Question: I am working on NTLM Implementation with Java. I am trying to access shared folders inside my own machine. But I get the following Exception:
'''
jcifs.smb.SmbAuthException: Logon failure: unknown user name or bad password.
'''
I got the machine name and workgroup info from computer properties. Here is my Code:
'''
String folderUrl =settings.domain+";"+settings.username+":"+settings.password
NtlmPasswordAuthentication authentication = new NtlmPasswordAuthentication("${folderUrl}") ;
SmbFile readFolder = new SmbFile("smb:"+settings.filesLocation+"/",authentication) ;
'''
And in this line I get the above exception:
'''
SmbFile[] listOfFiles = readFolder.listFiles() ;
'''
I made change in Local Security Policy and change the value of "Network Security: LAN Manager Authentication Level" to "Send NLM & NTLM, use session security if negotiated" but all in vain. Furthermore, I tried by changing password and domain as well.
1. I have created shared folders and these are visible in 'Network' as shared
2. I am unable to access my machine through other machines on the same network, don't know why, May be this is the reason. Have a look at error that what I get when I try to access my machine from some other machine on the same network with same credential I use to enter in my pc:

Please guide me how can I make my application to access these shared folders on network path using NTLM?
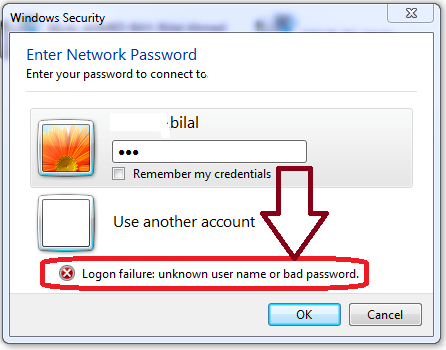
Answer: In my case, Issue was with the Windows LogIn user (Don't know what was that issue actually) I was using to access shared folder. So, I just created another new windows user and tried to access those shared folders with newly created window user and shared folders were accessible successfully without any issue.
Alongwith this new user my machine was accessible from others machine on the same network.